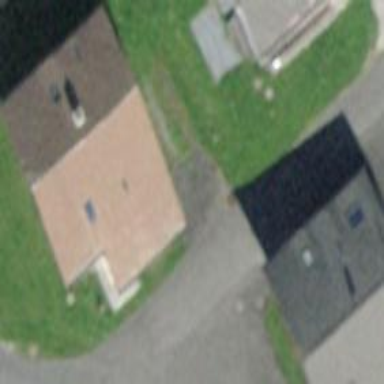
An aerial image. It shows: Detached building.